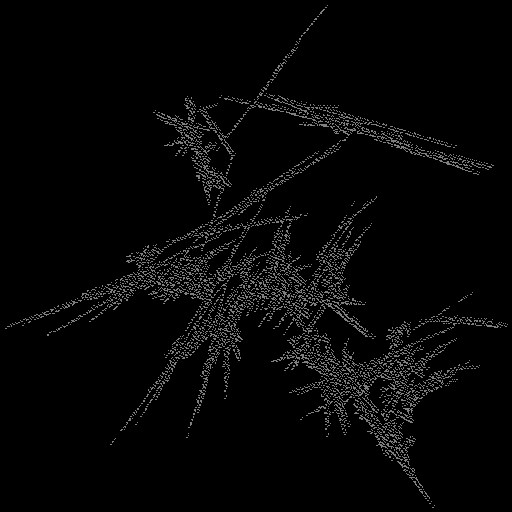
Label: groundpine